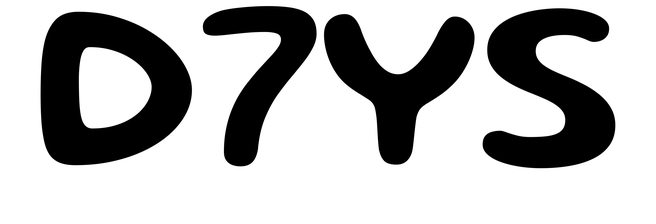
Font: Gluten_Medium